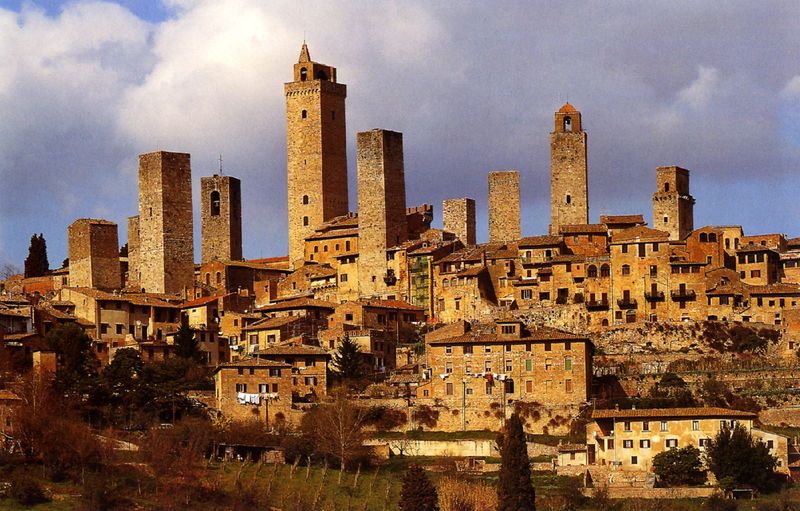
Titel: Wohntürme in San Gimignano
Standort: San Gimignano (EU - I)
Schlagwörter: berg, blau, himmel, weiß, wolken, bäume, landschaft, stadt, wäsche, fenster, haus, wiese, architektur, ebene, häuser, hügel, natur, schuppen, turm, garten, zypressen, terrasse, ansicht, fassaden, italien, ort, süden, wäscheleinen, abhang, dorf, dächer, foto, stadtansicht, türme, festung, zypresse, sandstein, mauern, etagen, mittelalterlich, toskana, mediteran, anscht, itlaien, aussichtstürme